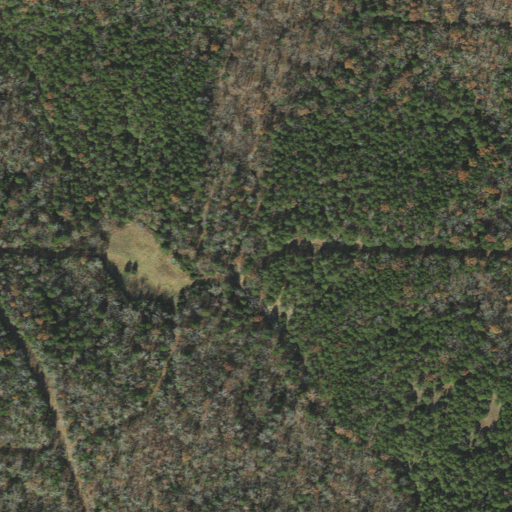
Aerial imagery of valley in Arkansas named Timbered Hollow containing mixed forest, deciduous forest, evergreen forest, and grassland